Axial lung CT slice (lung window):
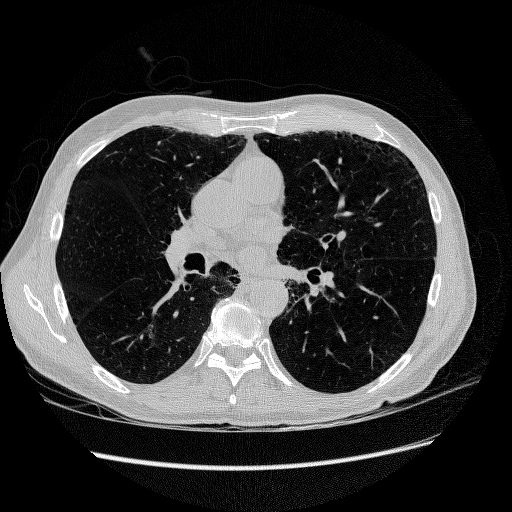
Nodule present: no